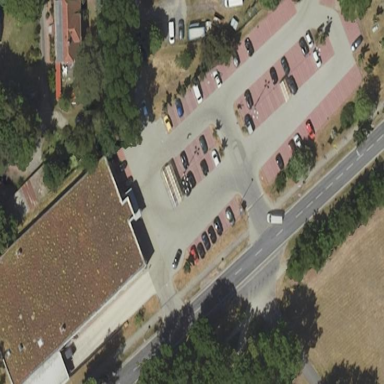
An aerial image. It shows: Retail area.